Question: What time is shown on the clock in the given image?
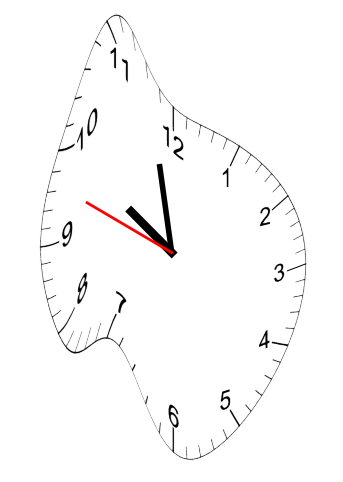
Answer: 09:57:48